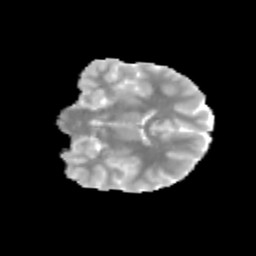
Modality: MD
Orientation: coronal
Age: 13
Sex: male
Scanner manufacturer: siemens
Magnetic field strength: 3 T
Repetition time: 3.8 s
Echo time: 0.07 s